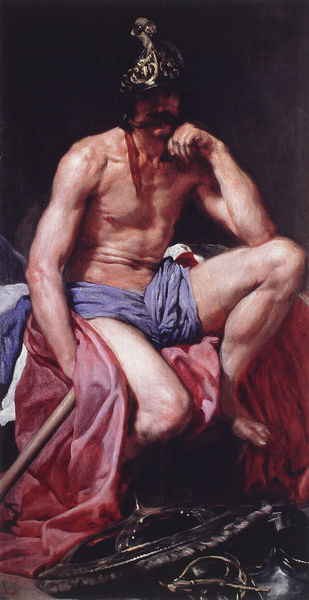
Titel: Mars
Künstler: Diego de Velázquez
Institution: Madrid, Museo del Prado
Schlagwörter: akt, blau, dunkel, gemälde, gott, hand, haut, mann, nackt, schatten, vogel, weiß, sitzen, frankreich, hintergrund, licht, marmor, schwarz, ölbild, blick, rot, tuch, hochformat, bart, schnurrbart, anatomie, arm, band, falten, porträt, boden, gewand, gold, pose, sitzend, gewänder, kinn, kontrast, krone, stock, beine, bein, füße, stab, modern, violett, schnäuzer, muskeln, glänzen, knie, oberkörper, schnauzbart, schnauzer, muskulös, schild, lendentuch, zeh, waffen, soldat, denker, degen, helm, posieren, tasche, lustig, harnisch, axt, krieger, stange, mars, purpur, adonis, fuße, kontrastreich, haupe, help, idealbild, fanzose, falkenhaube, vogelhelm